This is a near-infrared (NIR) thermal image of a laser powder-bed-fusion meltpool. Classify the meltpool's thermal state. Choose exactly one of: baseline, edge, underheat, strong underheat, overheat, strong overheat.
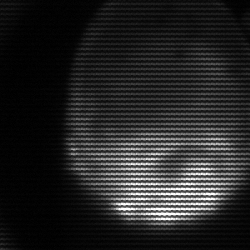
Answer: edge